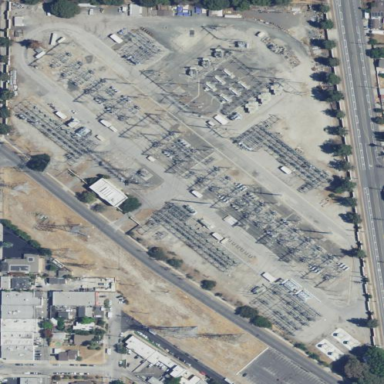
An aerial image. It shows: Outdoor substation at the transmission level.